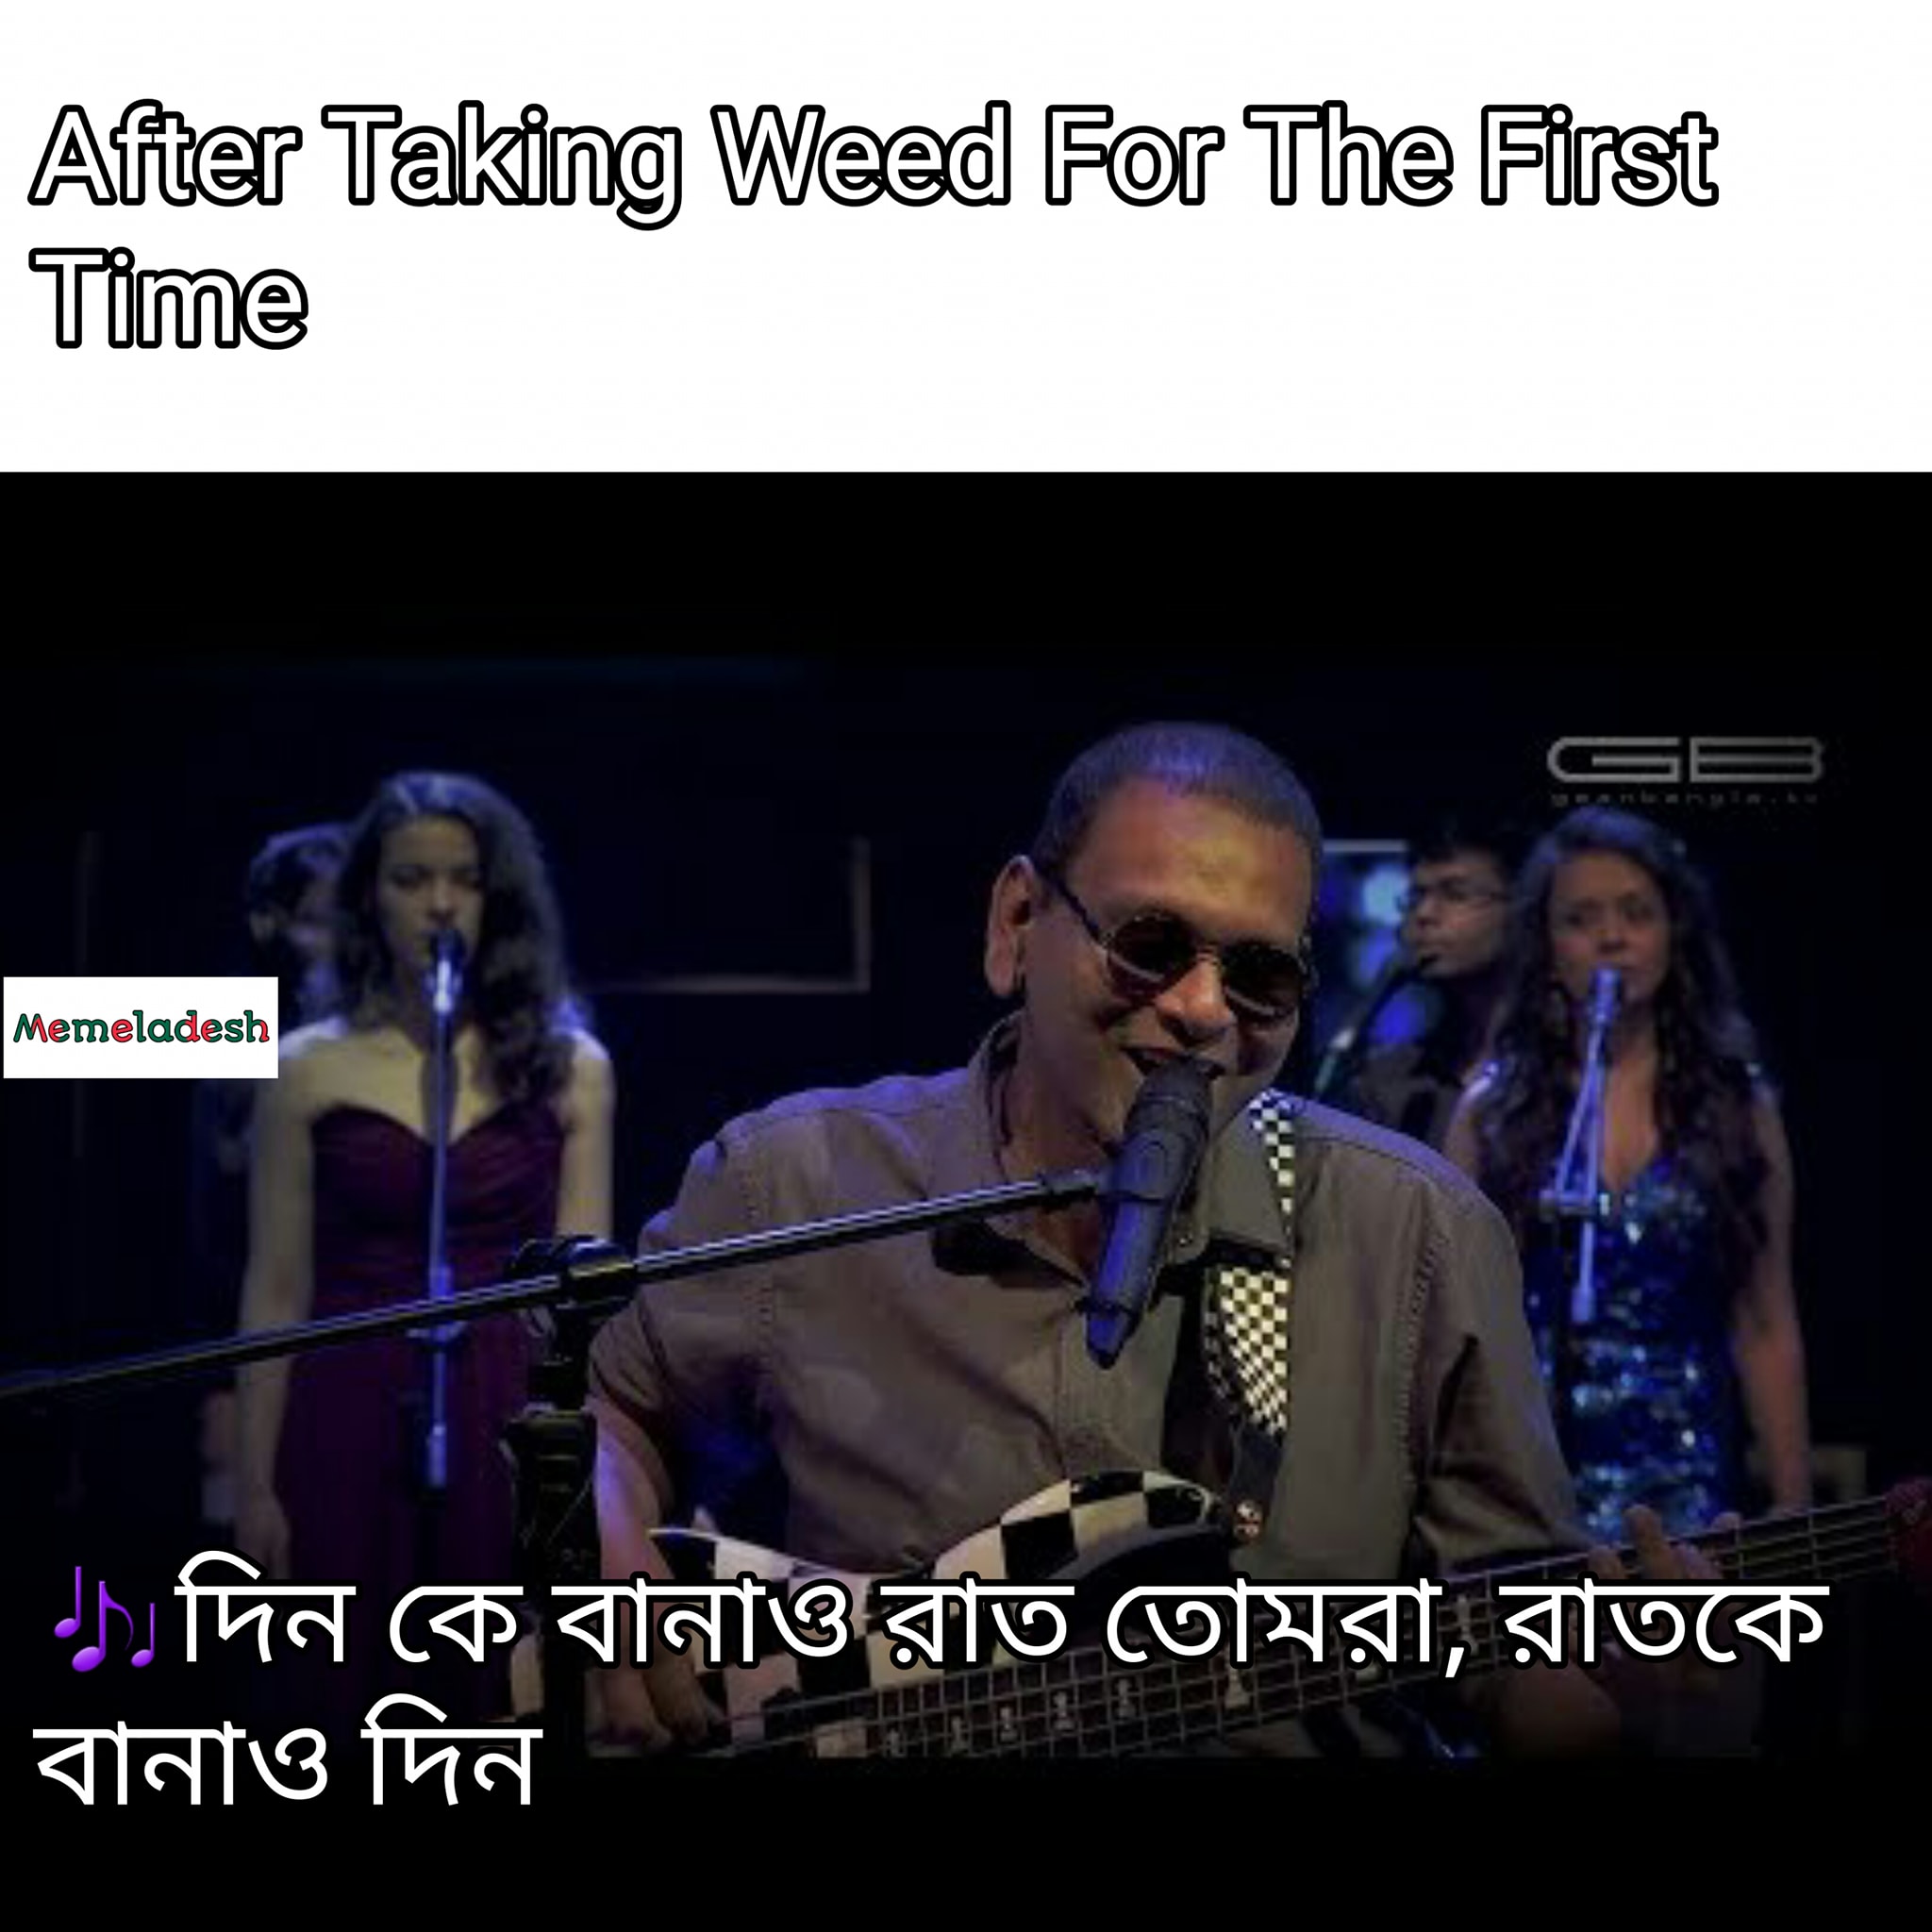
Caption: After Taking Weed For the First Time  দিন কে বানাও রাত তোমরা , রাতকে বানাও দিন
Label: non-hate